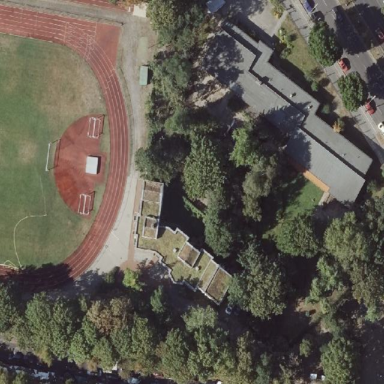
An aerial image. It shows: Sports centre building.